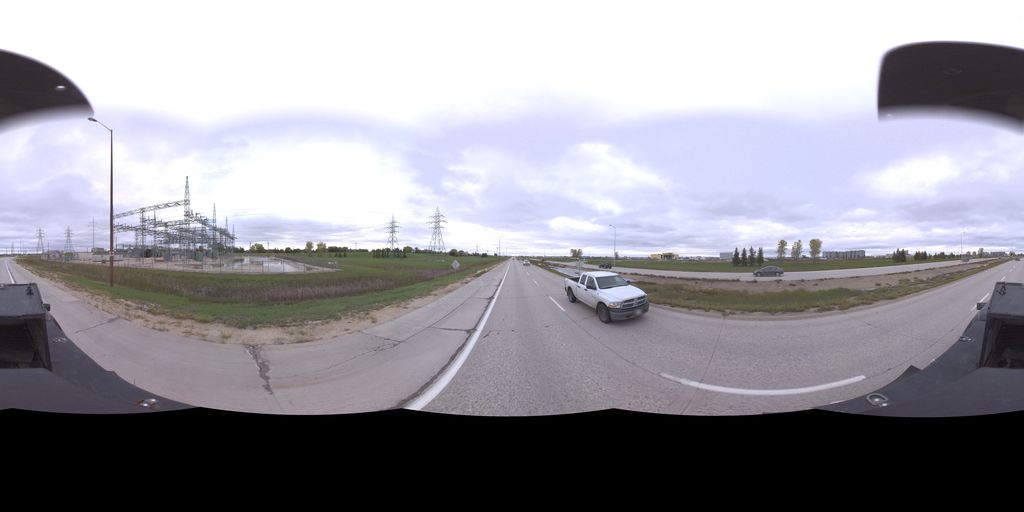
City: winnipeg